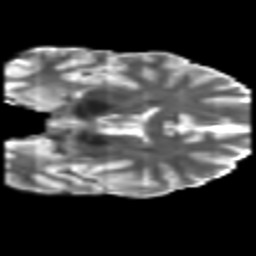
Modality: T2w
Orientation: coronal
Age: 30
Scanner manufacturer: philips
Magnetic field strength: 3 T
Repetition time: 8.6 s
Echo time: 0.127 s